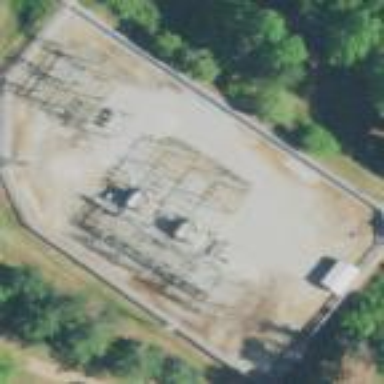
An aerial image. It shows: There is distribution substation enclosed by fence.